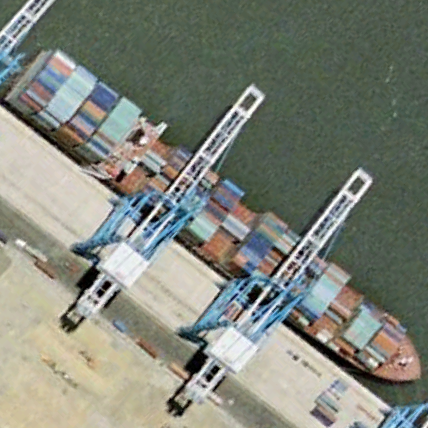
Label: civil